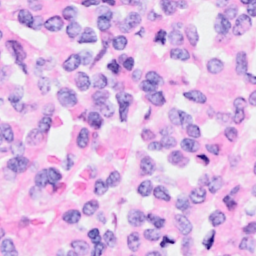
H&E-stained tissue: Breast